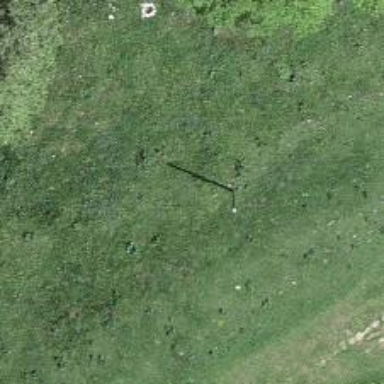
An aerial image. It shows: Power pole.